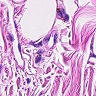
Metastatic tissue present: no